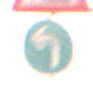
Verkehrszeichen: VorgeschriebeneFahrtrichtungLinks
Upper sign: Arbeitsstelle
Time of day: SunriseSunset
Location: Outdoor (Nature)
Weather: PartlyCloudy
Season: NotSpecified
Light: Natural